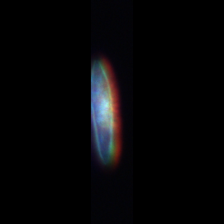
Taxon: Pennate
Group: Diatoms